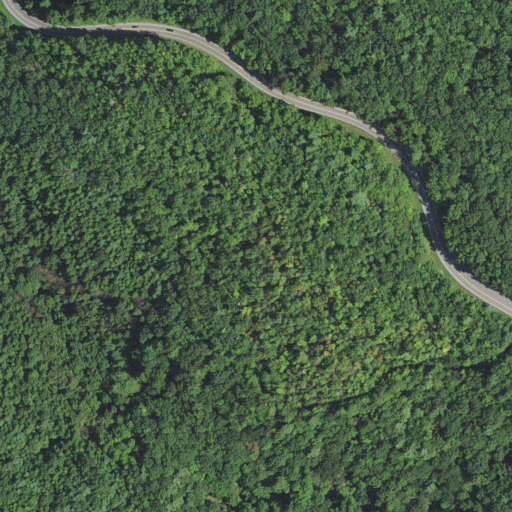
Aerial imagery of ridge(s) in North Carolina named Ripshin Ridge containing deciduous forest, mixed forest, open development, low intensity development, and medium intensity development